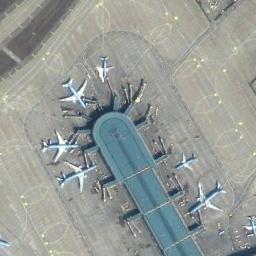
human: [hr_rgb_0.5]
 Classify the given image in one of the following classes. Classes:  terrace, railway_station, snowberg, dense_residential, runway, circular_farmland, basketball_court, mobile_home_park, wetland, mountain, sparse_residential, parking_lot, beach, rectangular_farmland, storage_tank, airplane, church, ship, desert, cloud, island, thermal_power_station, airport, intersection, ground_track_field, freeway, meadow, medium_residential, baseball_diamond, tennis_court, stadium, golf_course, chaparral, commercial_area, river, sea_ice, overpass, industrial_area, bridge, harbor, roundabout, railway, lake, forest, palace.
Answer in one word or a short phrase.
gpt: airplane